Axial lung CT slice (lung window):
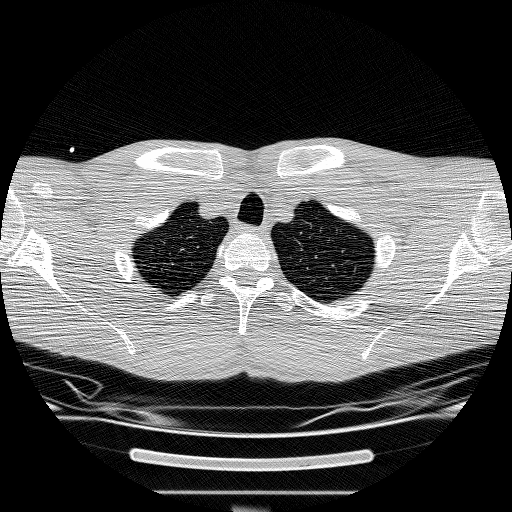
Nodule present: no